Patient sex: M
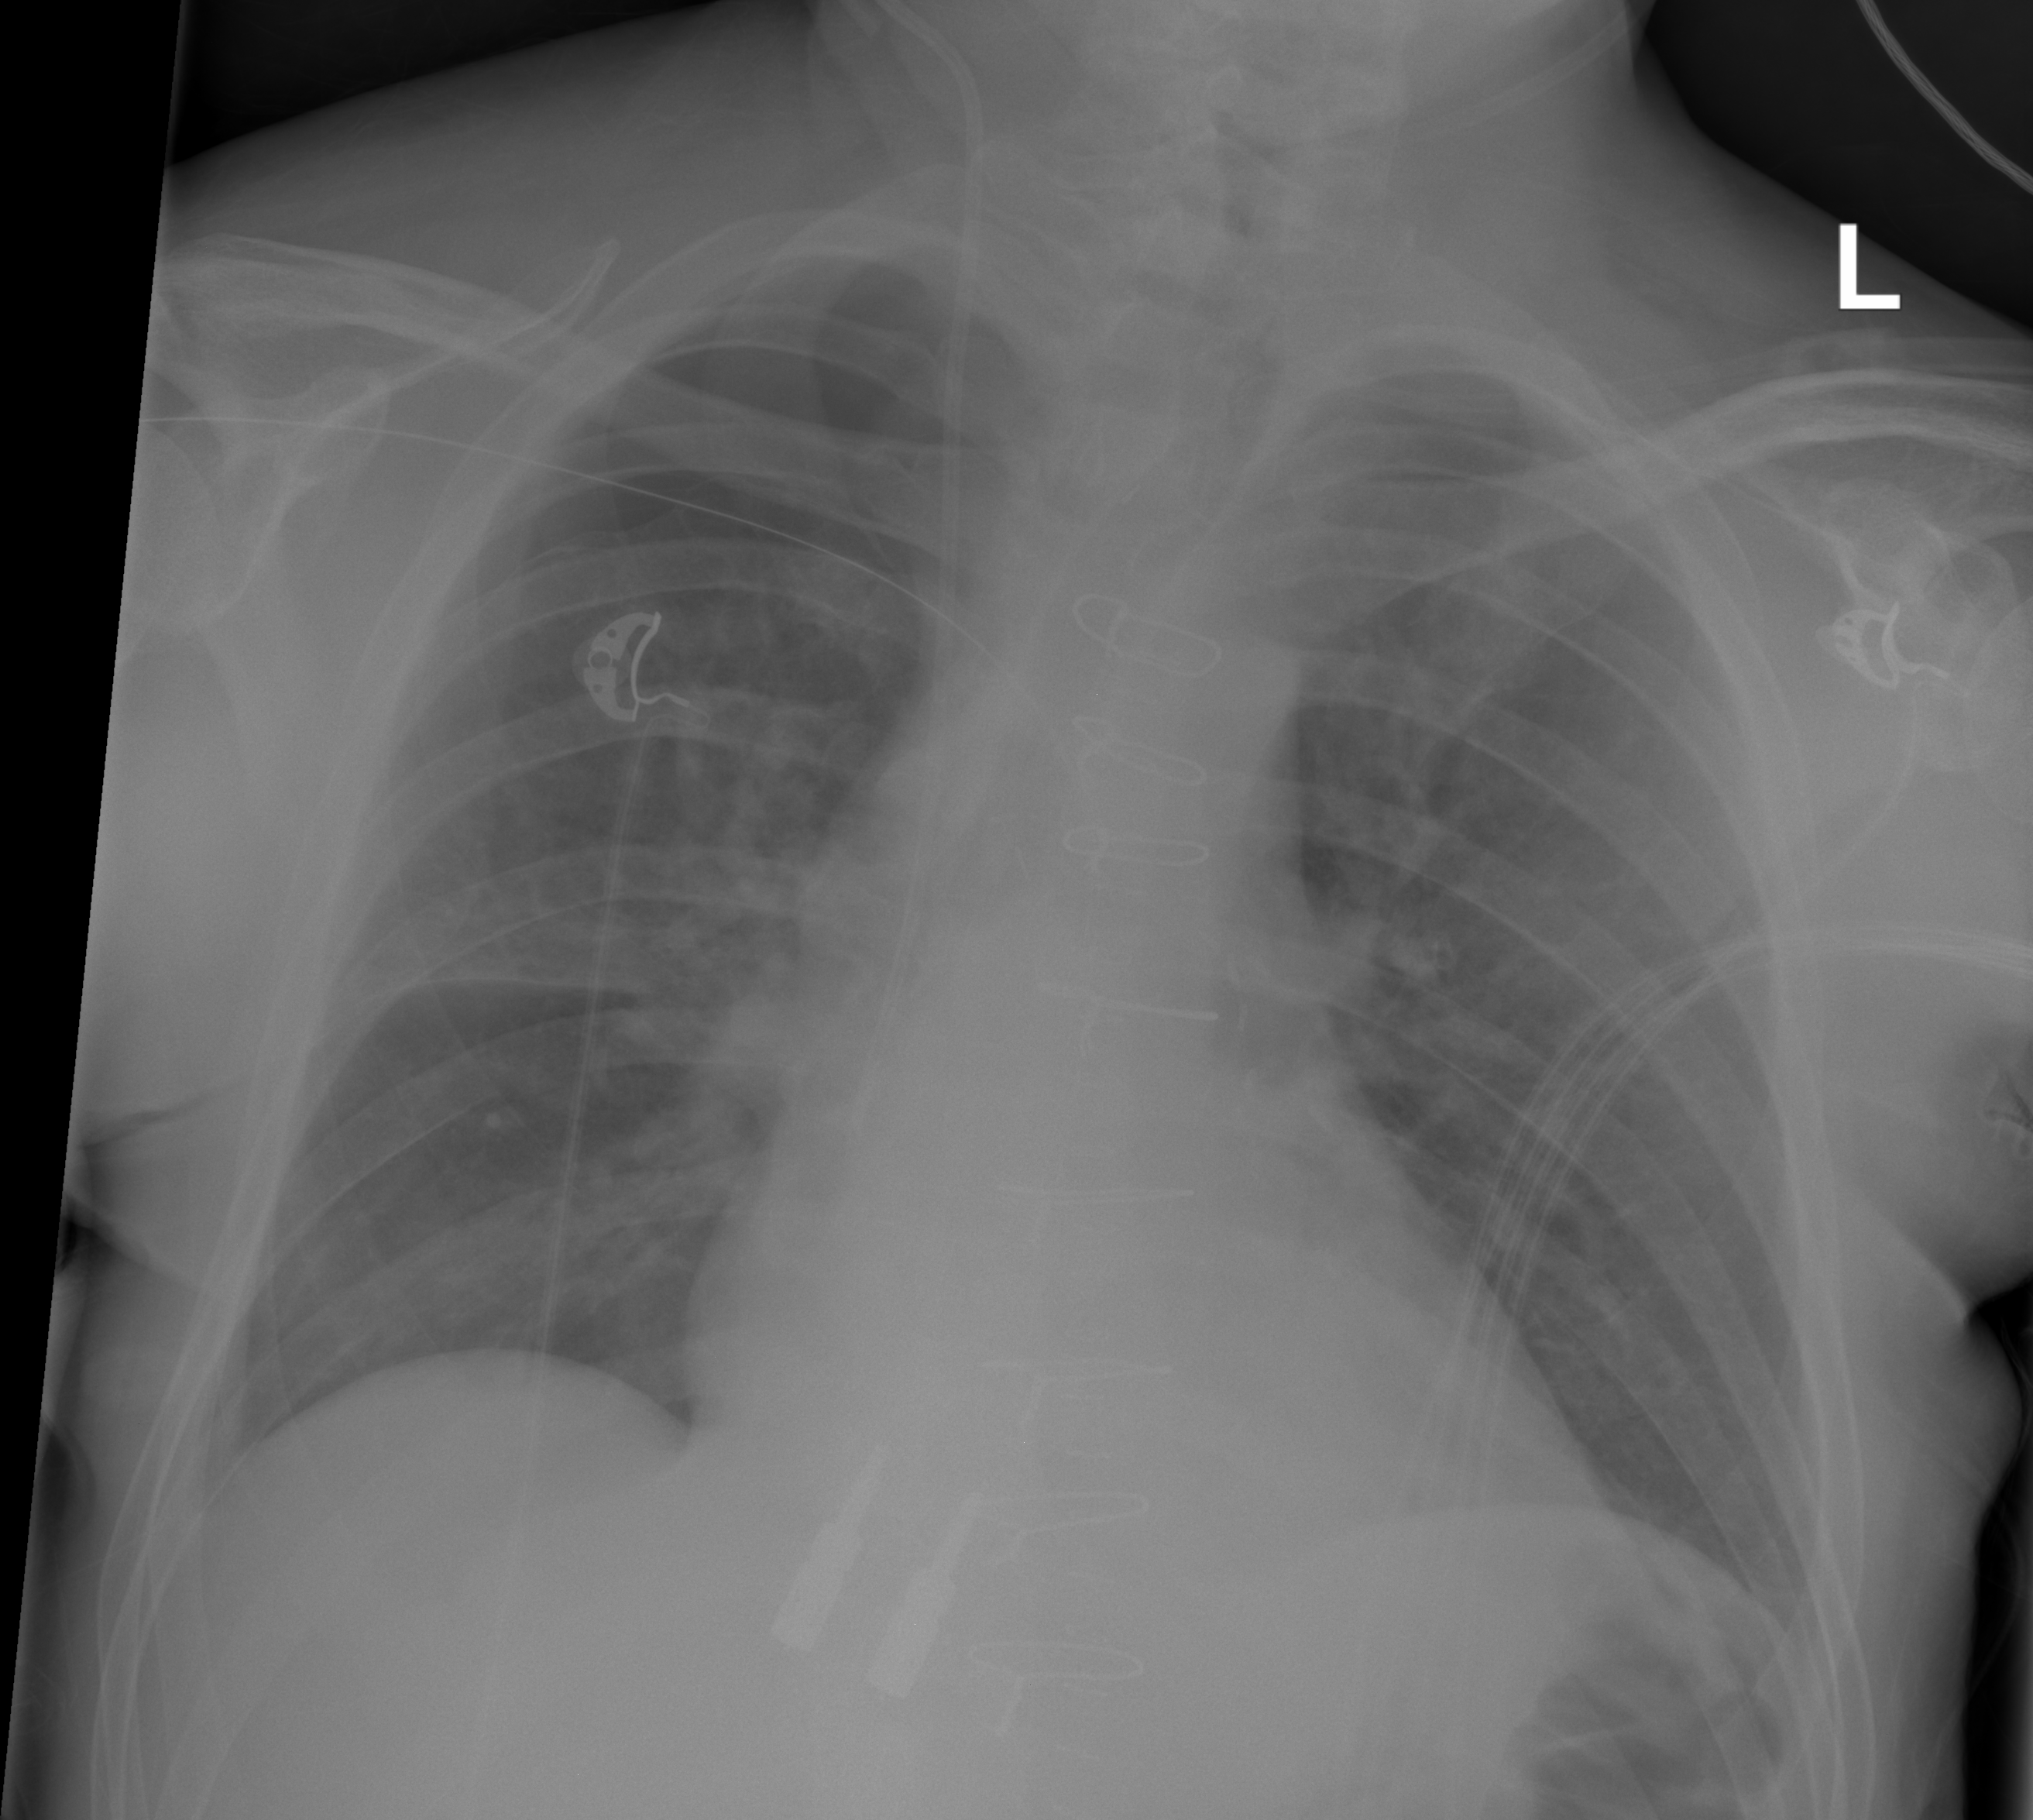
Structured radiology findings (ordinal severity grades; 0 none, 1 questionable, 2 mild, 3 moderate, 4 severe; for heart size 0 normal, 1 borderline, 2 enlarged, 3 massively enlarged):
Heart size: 2
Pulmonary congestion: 2
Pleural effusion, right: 0
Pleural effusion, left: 2
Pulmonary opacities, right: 2
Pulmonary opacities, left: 0
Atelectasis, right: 2
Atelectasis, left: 0